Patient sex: M
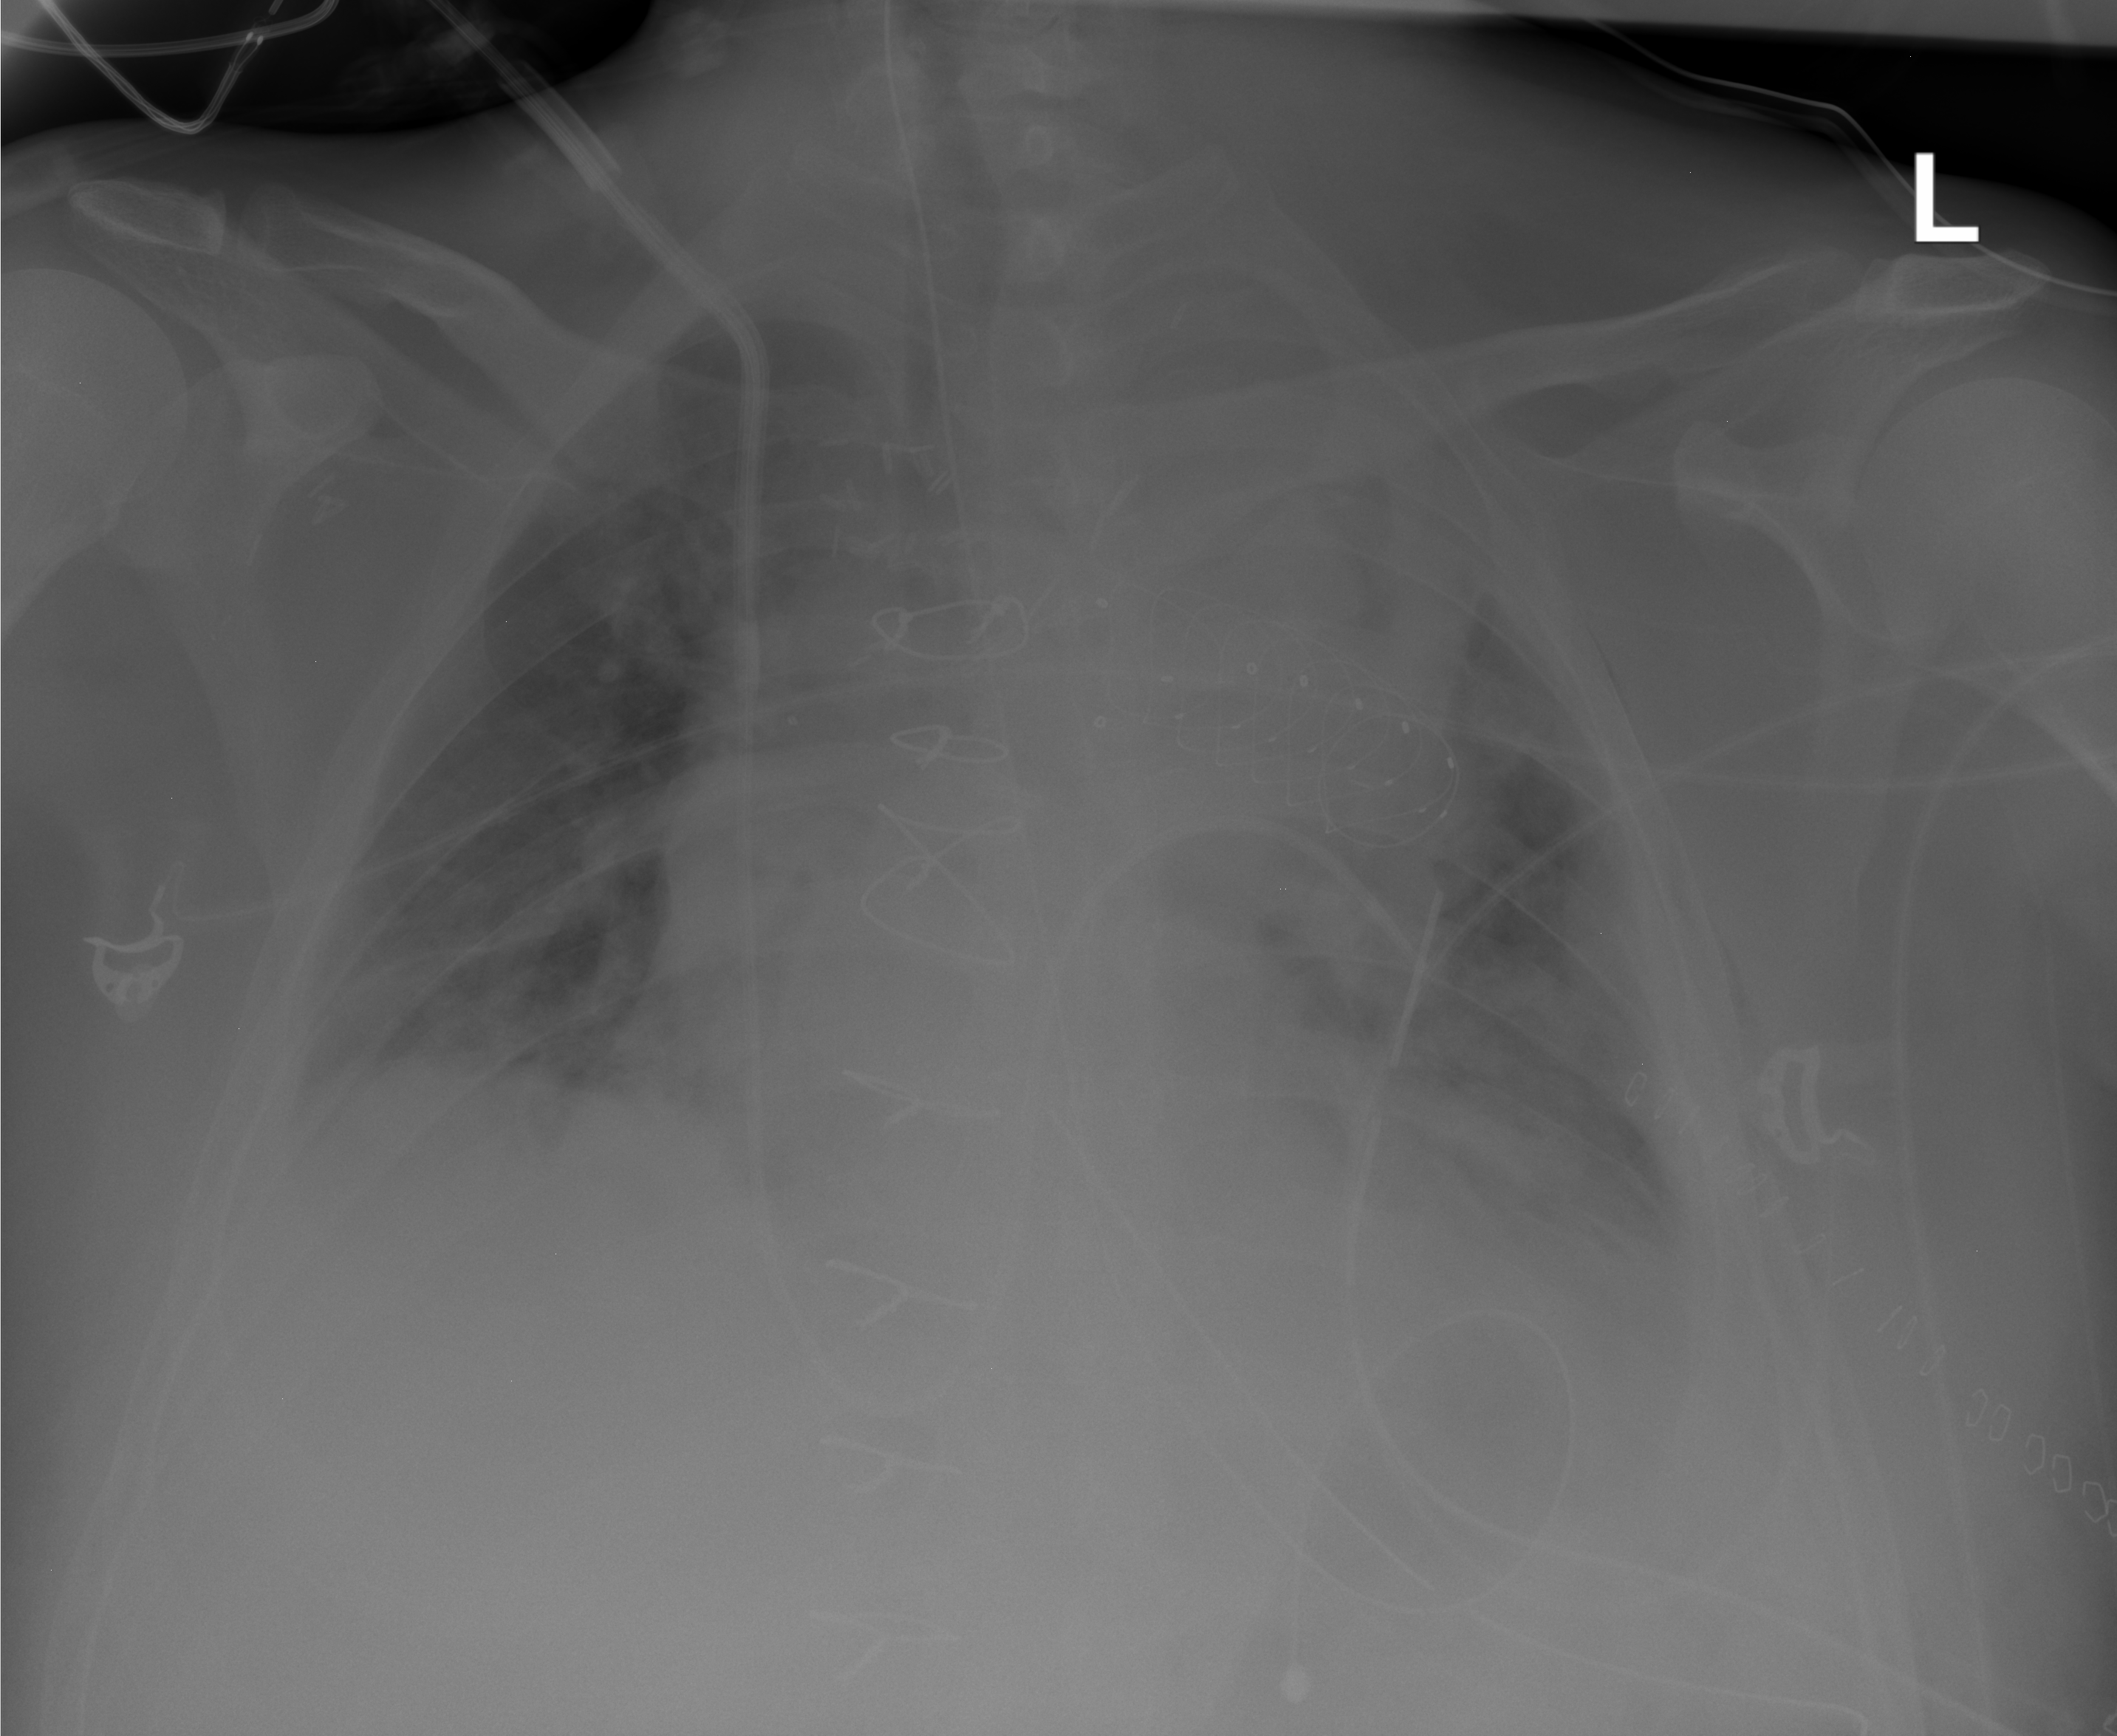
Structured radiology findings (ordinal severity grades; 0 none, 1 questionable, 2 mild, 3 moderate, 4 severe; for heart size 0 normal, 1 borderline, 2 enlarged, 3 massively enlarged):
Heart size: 2
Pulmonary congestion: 2
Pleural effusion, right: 2
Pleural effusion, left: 2
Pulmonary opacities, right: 1
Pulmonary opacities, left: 2
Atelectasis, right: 2
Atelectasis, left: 2